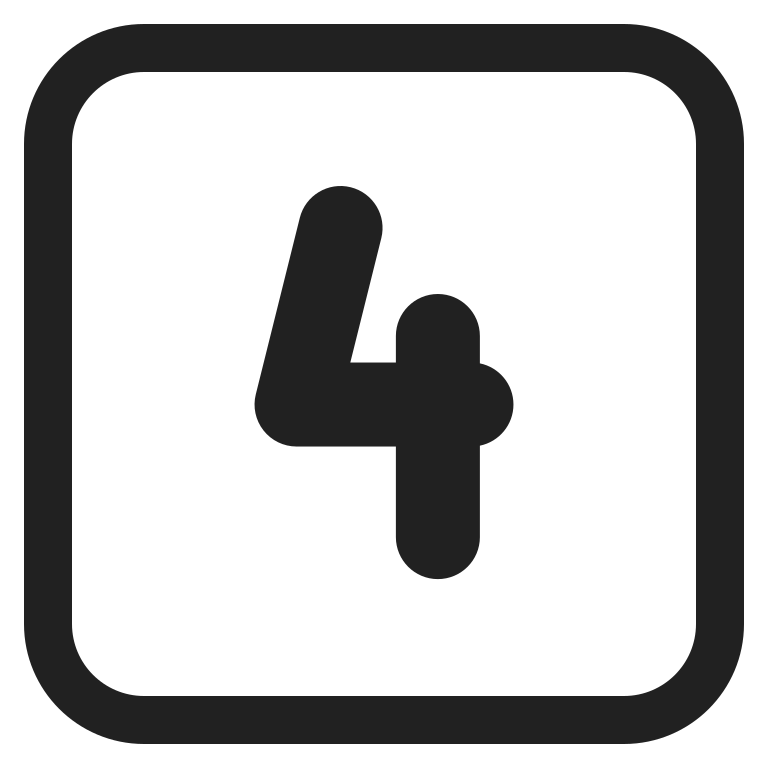
keycap 4 high contrast